Field crop: tomato
Growth stage: 2
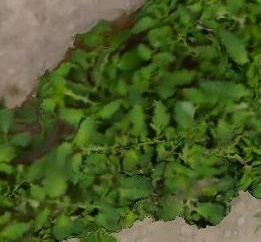
Species: tomato